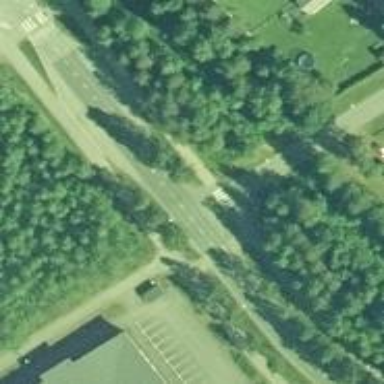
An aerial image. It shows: Marked road crossing.